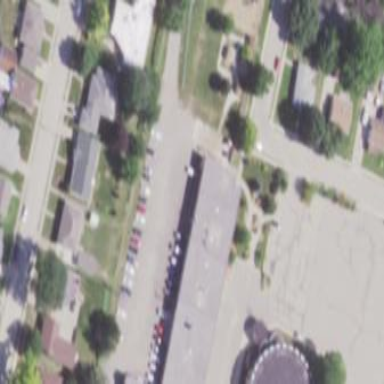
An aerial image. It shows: School building.